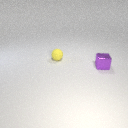
small purple metal cube in front of small yellow rubber sphere